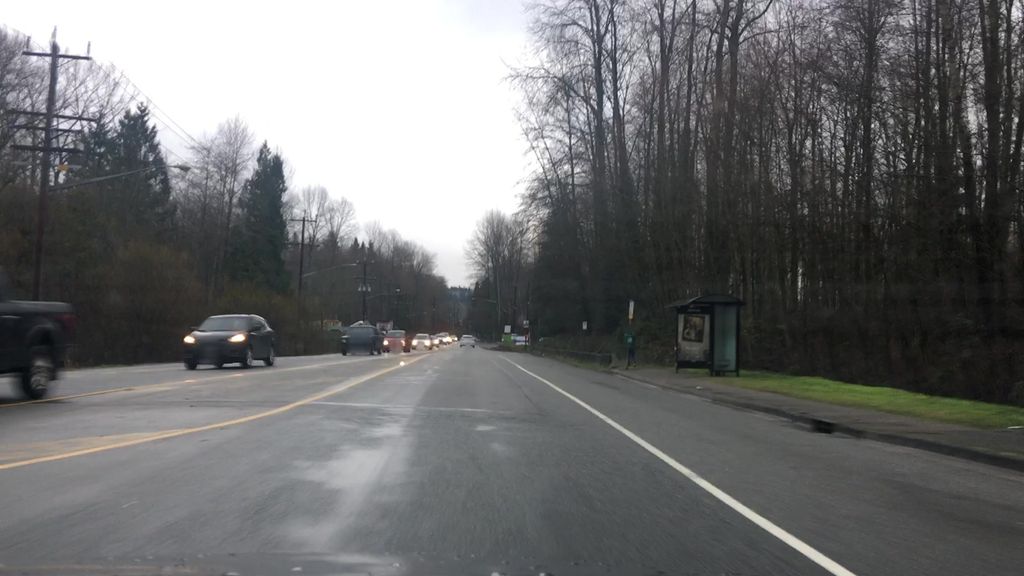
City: vancouver